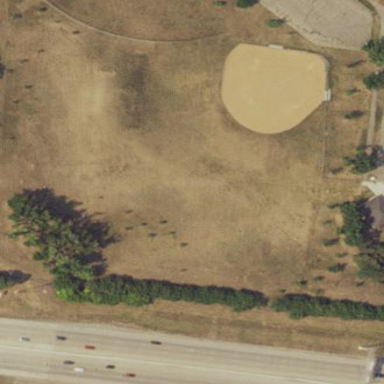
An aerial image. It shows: Baseball pitch for leisure land activities.